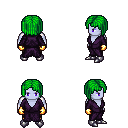
a pixel art fantasy rpg character, male body template, dark elf, purple skin, purple robe, gold greaves, green pageboy hairstyle, gold gloves, metal boots, four views (front, back, left, right), 2x2 character sprite sheet, small pixel art, hard edges, no anti-aliasing